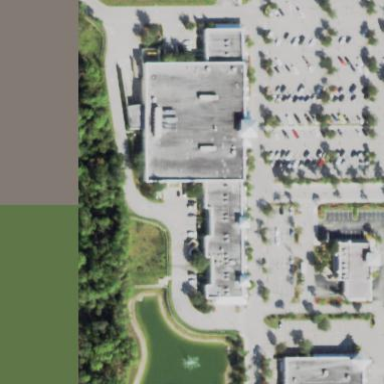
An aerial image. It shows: Retail building.